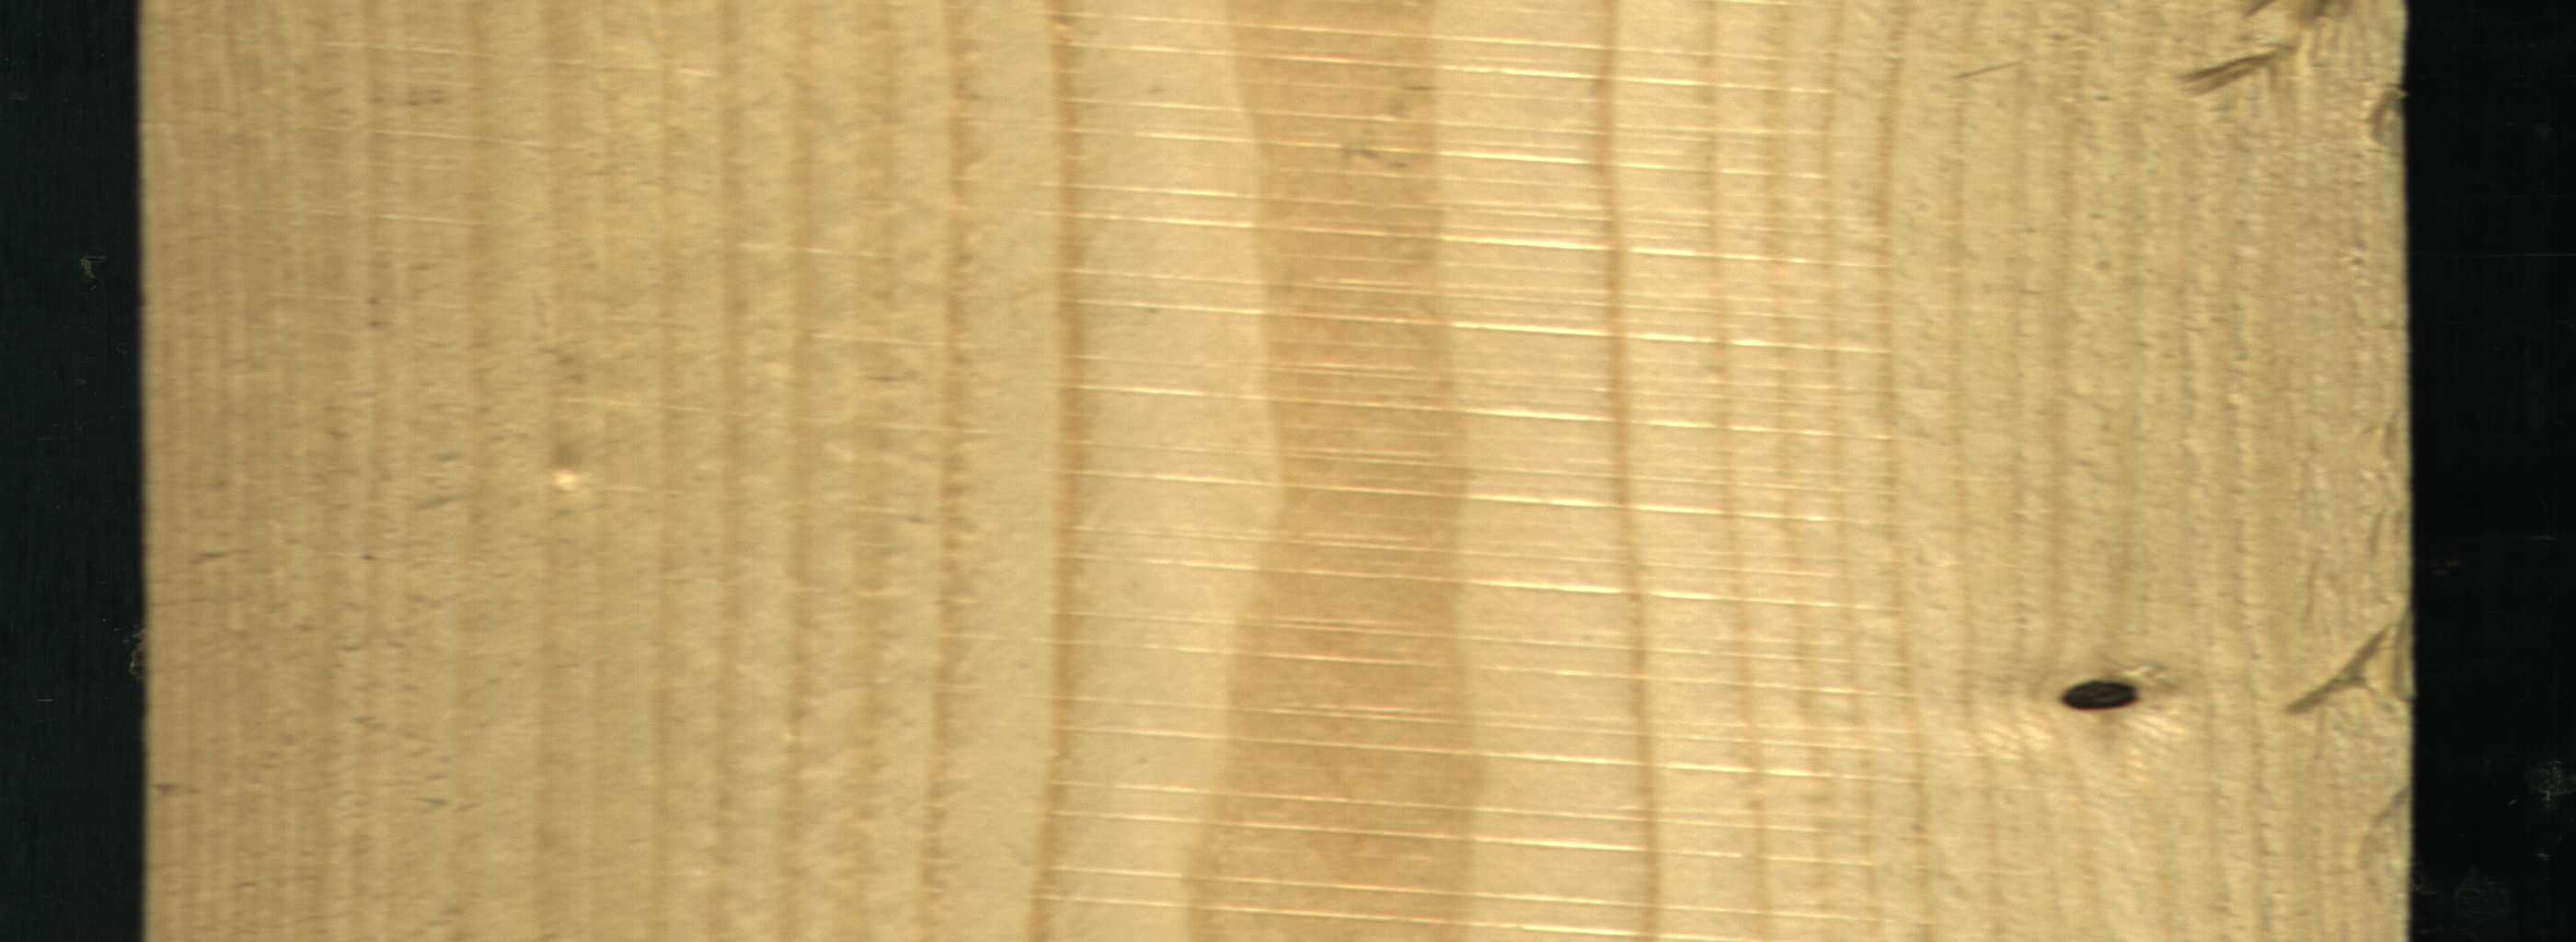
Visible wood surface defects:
Dead_Knot